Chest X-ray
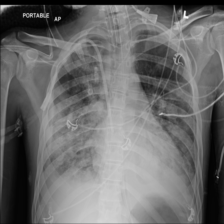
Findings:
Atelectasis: negative
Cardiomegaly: negative
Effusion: negative
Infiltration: negative
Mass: negative
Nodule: negative
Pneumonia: negative
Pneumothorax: negative
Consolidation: negative
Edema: negative
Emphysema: negative
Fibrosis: negative
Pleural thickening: negative
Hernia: negative